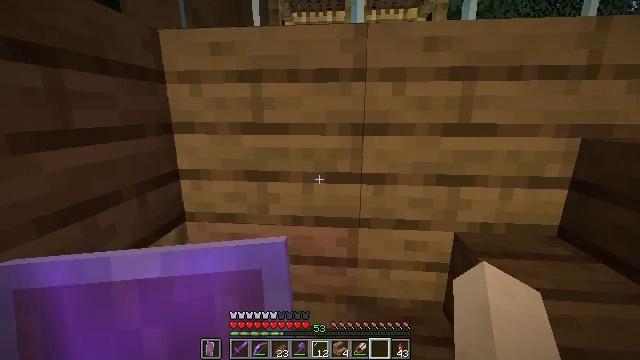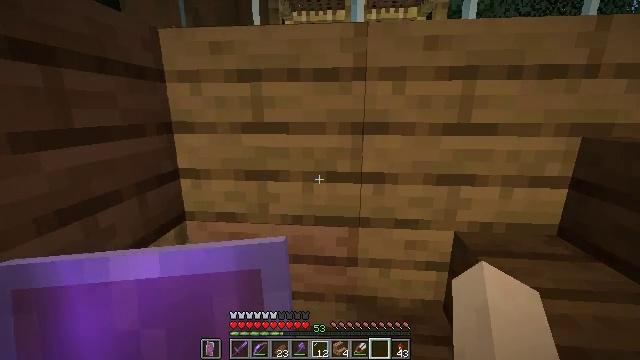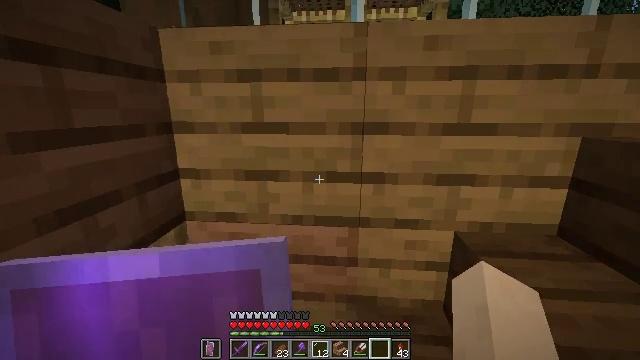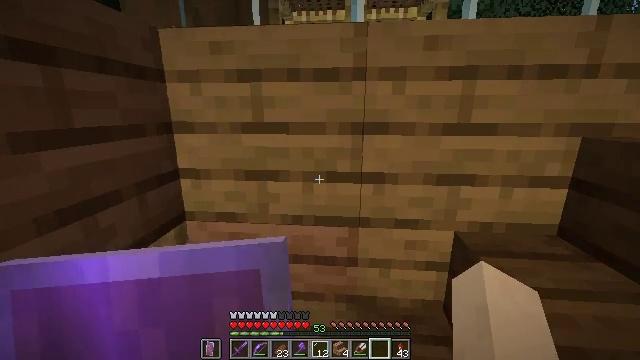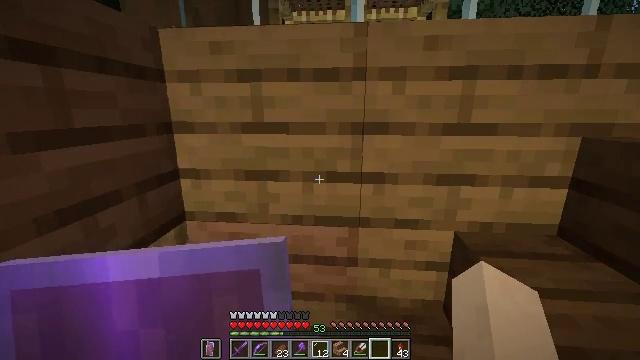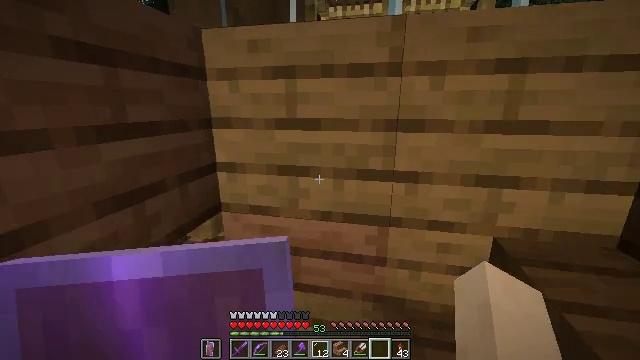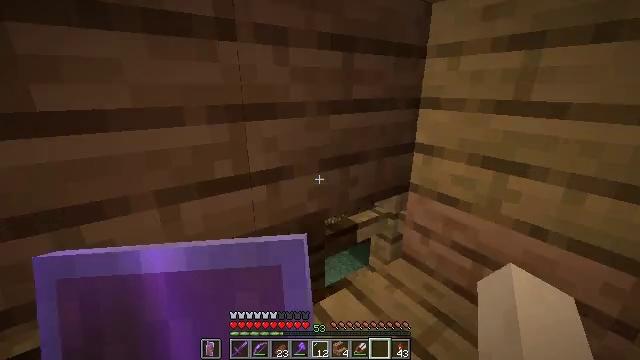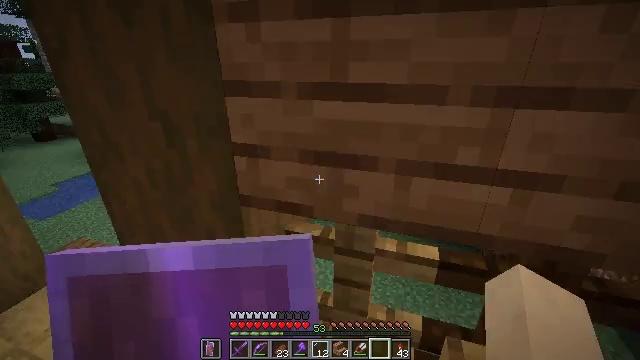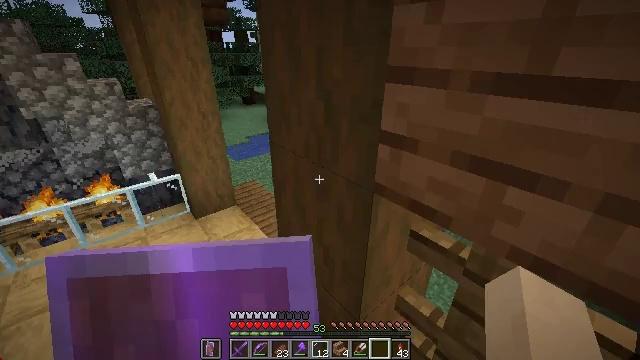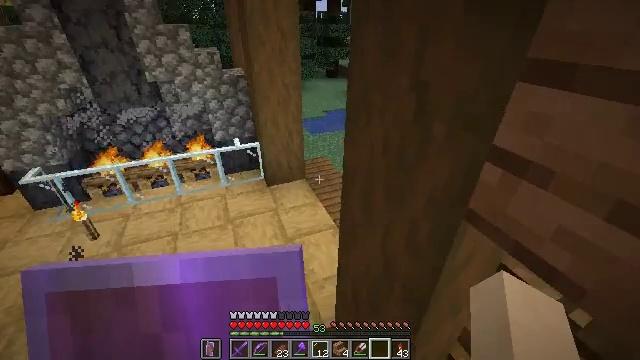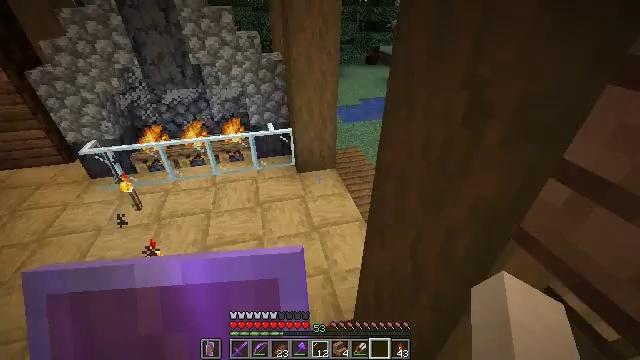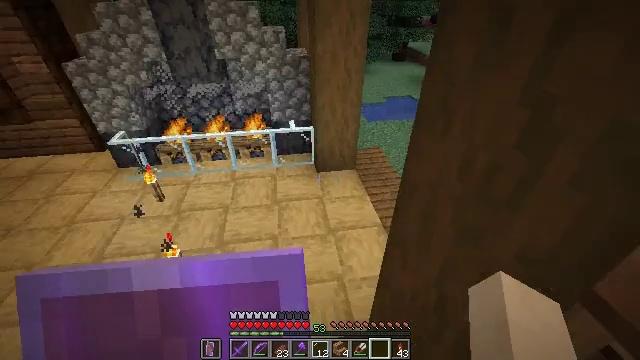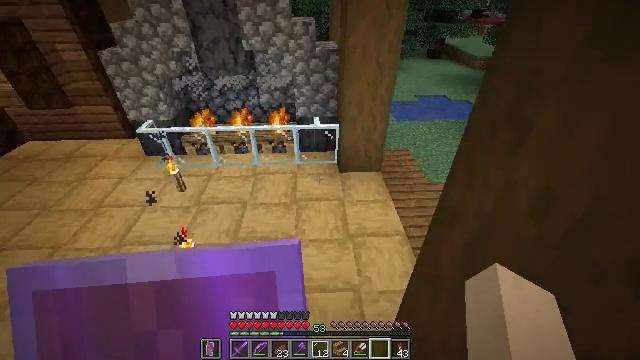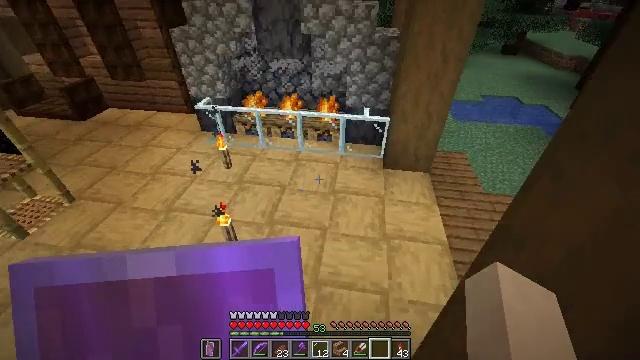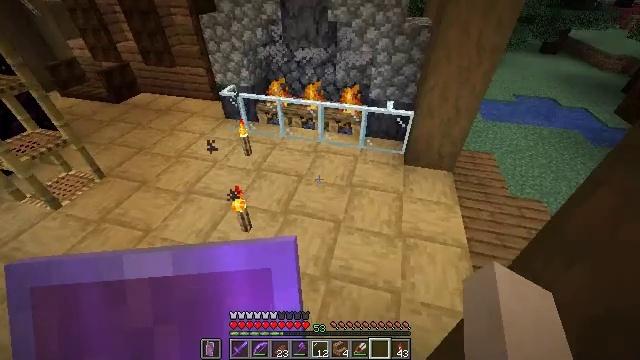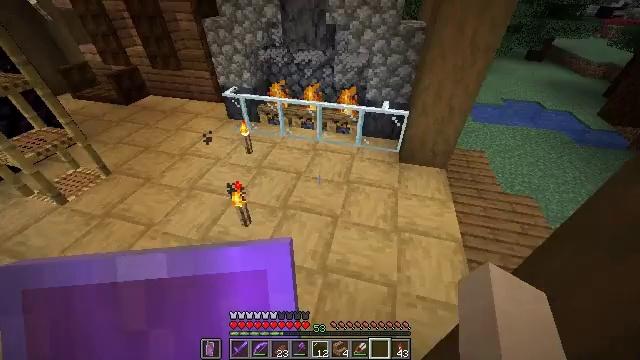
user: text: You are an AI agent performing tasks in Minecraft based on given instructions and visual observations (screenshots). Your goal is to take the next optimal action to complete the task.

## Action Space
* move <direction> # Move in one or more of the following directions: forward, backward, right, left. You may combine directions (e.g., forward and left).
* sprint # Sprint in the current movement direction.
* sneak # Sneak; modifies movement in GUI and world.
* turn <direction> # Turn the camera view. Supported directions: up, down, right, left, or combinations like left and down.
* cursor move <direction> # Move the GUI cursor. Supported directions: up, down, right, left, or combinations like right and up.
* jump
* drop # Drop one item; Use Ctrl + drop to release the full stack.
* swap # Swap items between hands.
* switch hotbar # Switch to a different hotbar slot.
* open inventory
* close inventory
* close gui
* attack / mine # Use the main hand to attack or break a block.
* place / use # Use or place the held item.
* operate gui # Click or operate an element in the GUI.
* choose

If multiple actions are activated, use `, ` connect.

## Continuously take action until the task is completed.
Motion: motion action
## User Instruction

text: Attack the oak planks to recycle it.
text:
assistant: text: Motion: no_op
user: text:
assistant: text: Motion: no_op
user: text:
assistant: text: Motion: no_op
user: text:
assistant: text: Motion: no_op
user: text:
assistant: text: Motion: turn left
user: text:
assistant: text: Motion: turn left and down
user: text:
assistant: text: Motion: turn left and down
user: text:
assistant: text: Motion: move forward, turn left and down
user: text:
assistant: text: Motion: move forward, turn left and down
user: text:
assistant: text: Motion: move forward, turn left and down
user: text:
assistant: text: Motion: move forward, turn left
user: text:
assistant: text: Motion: move forward, turn left and down
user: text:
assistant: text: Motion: move forward, sprint, turn left and down
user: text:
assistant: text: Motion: move forward, sprint, turn left and down
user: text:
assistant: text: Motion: move forward, sprint
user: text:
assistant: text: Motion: move forward, sprint
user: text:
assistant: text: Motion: move forward, sprint, turn right
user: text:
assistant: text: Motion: move forward, sprint, turn right
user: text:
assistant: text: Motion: move forward, sprint, turn right
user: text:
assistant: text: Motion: move forward, sprint, turn right and up
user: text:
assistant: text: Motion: move forward, sprint, turn right and up
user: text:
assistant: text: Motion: move forward, sprint, turn right
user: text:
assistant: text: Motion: move forward, sprint, turn right
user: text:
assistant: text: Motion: move forward, sprint, turn right and up
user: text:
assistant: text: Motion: move forward, sprint, turn right and up
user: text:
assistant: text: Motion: move forward, sprint, turn right
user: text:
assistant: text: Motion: move forward, sprint, turn right
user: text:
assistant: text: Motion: move forward, sprint, turn right
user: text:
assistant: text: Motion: move forward, sprint, turn right
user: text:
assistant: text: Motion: move forward, sprint, turn right